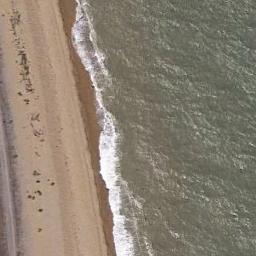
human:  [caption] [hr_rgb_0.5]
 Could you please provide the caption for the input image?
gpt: The beach with brown sand and the color of the seawater is dark green .

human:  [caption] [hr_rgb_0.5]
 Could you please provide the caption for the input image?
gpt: The beach is composed of light green seawater and a yellow coast .

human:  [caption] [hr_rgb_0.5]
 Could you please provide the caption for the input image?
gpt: Light brown sand and gray-green waters .

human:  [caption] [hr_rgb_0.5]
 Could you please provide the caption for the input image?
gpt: There are many dense houses by the beach .

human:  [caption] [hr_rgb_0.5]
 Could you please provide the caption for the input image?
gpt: There are water marks on the beach .